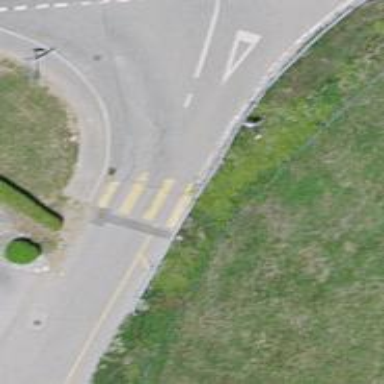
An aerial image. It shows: Zebra crossing on the road.